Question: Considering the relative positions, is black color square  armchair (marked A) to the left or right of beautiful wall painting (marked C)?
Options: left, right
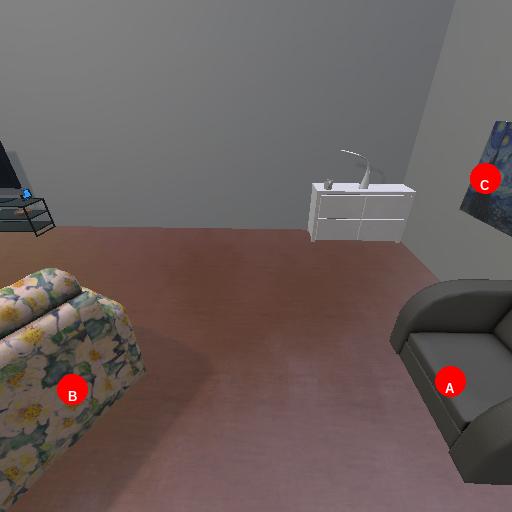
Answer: left